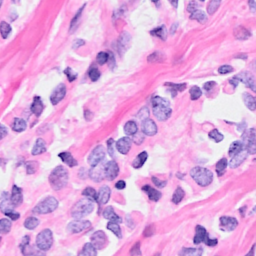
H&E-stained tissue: Breast